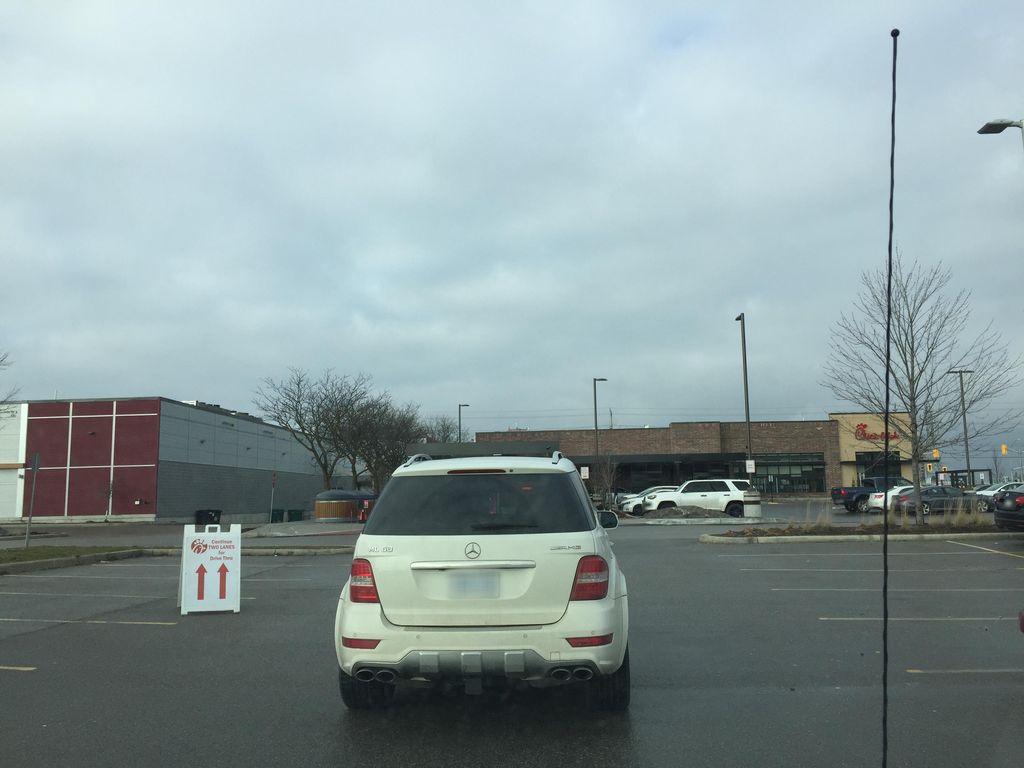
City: kitchener-waterloo